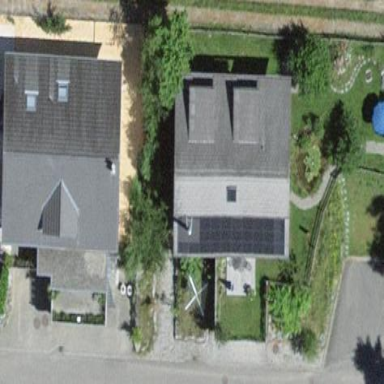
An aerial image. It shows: Simple and straightforward house.